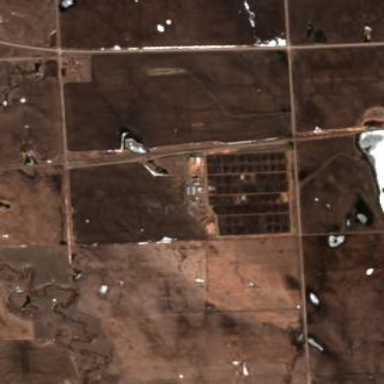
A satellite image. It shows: Feedlot within farmyard.